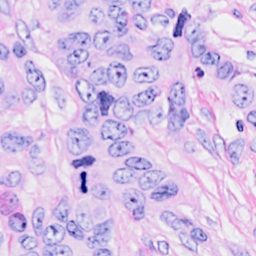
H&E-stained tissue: Breast